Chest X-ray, AP view. Patient: 24 years old, sex F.
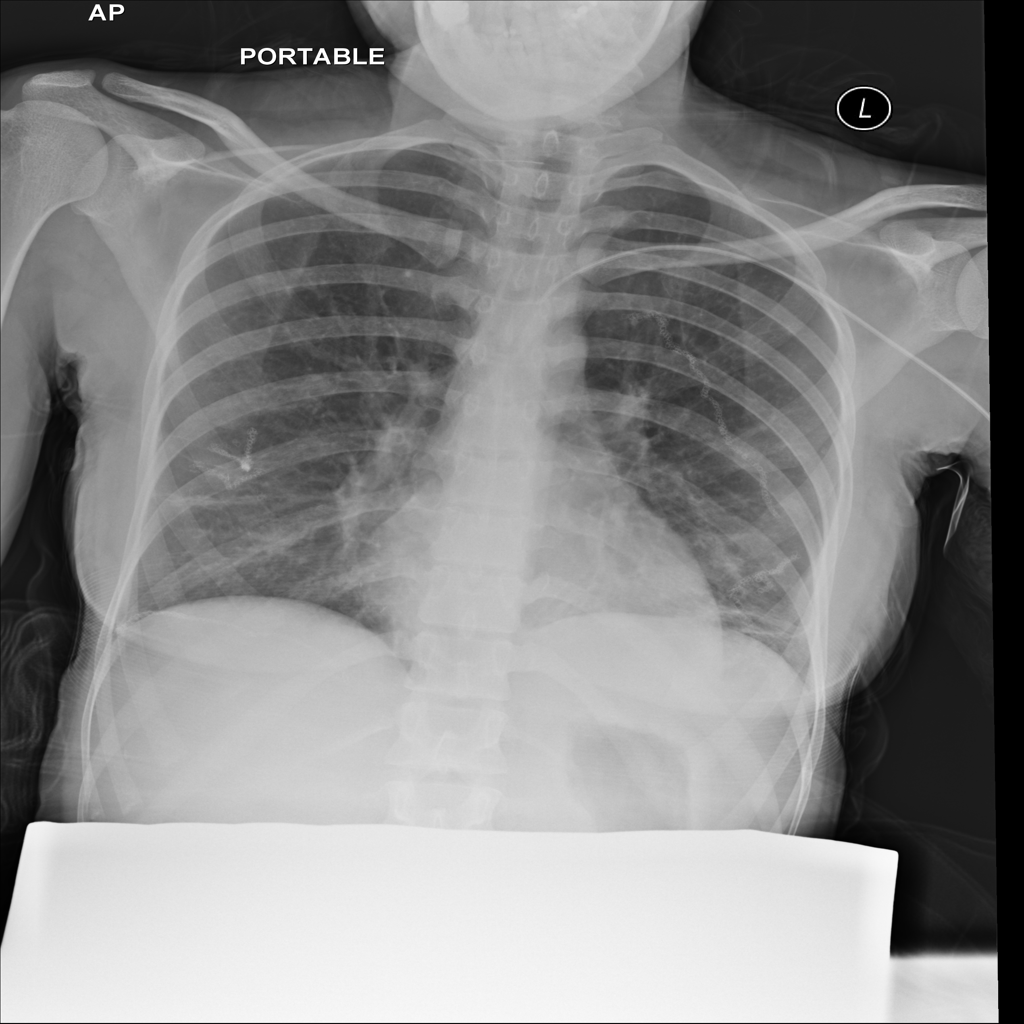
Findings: No Finding